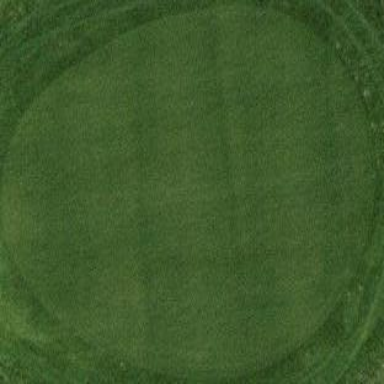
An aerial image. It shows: Golf green.